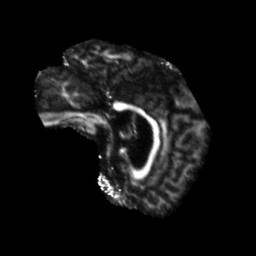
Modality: FA
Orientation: sagittal
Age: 68
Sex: male
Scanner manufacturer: siemens
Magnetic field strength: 3 T
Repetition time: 5.47 s
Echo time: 0.0854 s